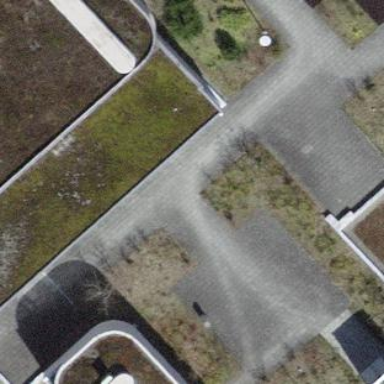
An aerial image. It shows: Rooftop garden designed for leisure and relaxation.